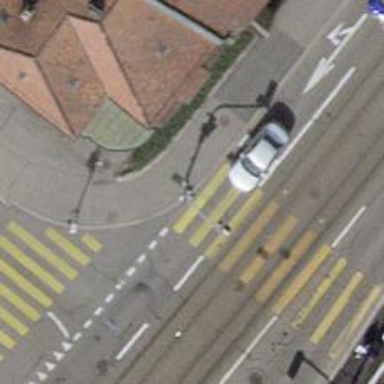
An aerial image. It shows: Kerb serving as barrier.